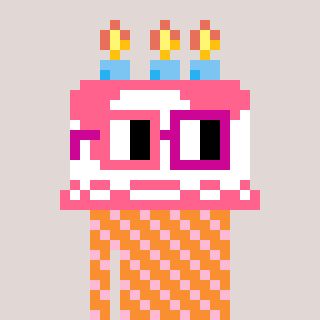
a pixel art character with square pink and red glasses, a cake-shaped head and a orange-colored body on a warm background